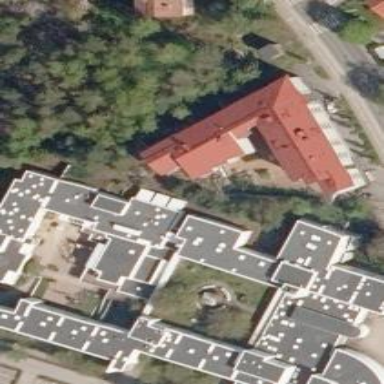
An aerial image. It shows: Conference centre building.